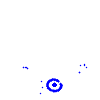
Particle: electron